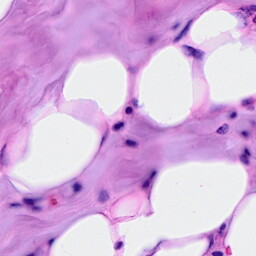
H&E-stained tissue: Breast